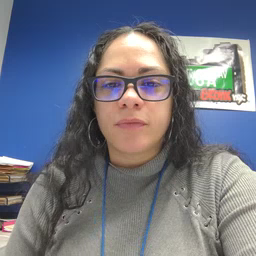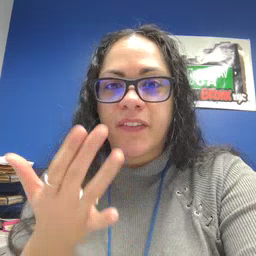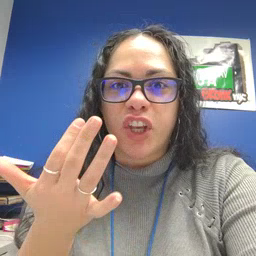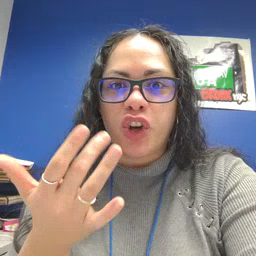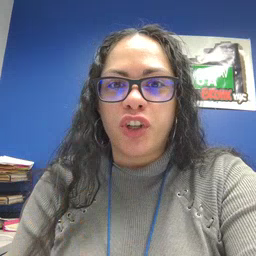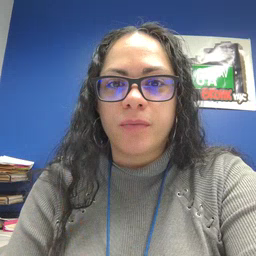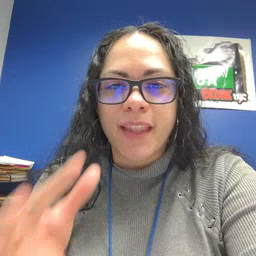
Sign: finger